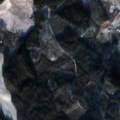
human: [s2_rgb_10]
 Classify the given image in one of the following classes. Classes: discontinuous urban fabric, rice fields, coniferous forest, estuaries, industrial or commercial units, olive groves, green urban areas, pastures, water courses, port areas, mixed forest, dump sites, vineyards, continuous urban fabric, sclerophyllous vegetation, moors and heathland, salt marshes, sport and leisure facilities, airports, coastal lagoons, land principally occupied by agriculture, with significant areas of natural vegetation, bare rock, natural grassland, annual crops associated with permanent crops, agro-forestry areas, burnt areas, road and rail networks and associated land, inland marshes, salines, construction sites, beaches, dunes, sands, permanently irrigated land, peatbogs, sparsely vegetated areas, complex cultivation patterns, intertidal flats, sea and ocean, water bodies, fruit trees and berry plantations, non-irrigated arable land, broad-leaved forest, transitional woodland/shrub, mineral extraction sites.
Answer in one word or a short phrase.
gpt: non-irrigated arable land, land principally occupied by agriculture, with significant areas of natural vegetation, coniferous forest, mixed forest, transitional woodland/shrub